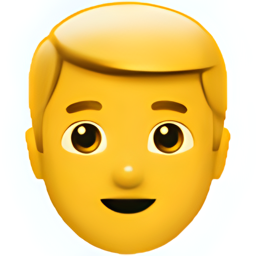
Name: blond man
Emoji: 👱‍♂️
Group: People & Body
Sub-group: person